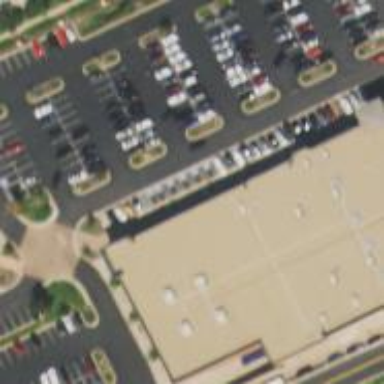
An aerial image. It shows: Parking space is available.